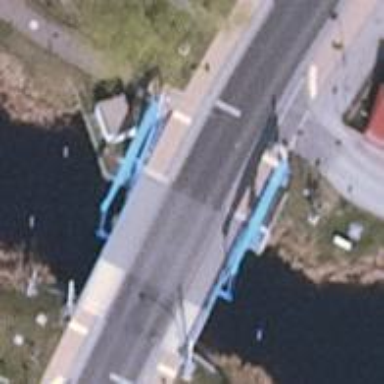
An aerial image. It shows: Footway road that goes across drawbridge.